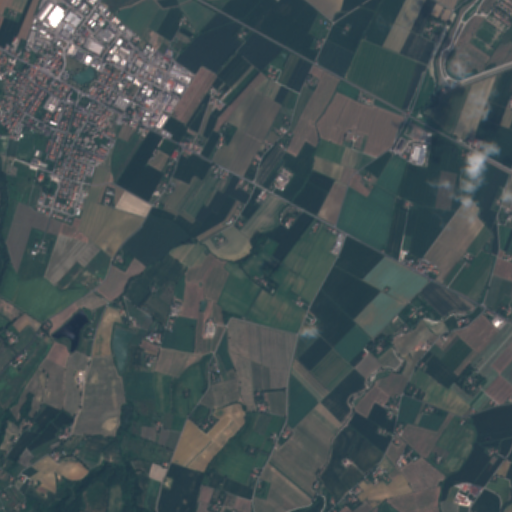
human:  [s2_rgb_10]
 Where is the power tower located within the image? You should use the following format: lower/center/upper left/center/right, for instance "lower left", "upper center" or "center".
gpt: The power tower is located in the upper right of the image.
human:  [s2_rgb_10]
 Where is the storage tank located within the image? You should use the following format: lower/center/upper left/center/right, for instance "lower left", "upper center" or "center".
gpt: The storage tank is located in the center right of the image.
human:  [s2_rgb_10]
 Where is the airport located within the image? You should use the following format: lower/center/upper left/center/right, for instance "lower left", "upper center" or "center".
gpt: There is no airport in the image.